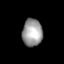
Tissue: lung
Cell type: Others
Senescence score: 0.1782
Nuclear area (px): 541
Mean DAPI intensity: 156.024